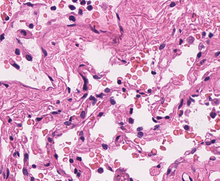
Tumor epithelial tissue: no
Tumor-associated stroma tissue: no
Normal tissue: yes